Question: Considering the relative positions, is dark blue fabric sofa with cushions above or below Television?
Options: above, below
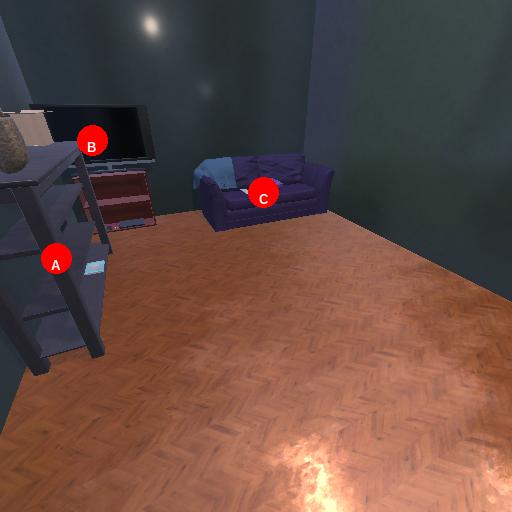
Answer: above